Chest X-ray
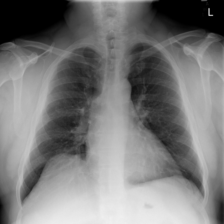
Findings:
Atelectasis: negative
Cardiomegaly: negative
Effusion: negative
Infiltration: negative
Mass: negative
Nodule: negative
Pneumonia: negative
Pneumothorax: negative
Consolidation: negative
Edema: negative
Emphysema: negative
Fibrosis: negative
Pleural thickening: negative
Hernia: negative